（2024·上海·三模）已知双曲线 \(\Gamma\)：\(\frac{x^2}{a^2} - \frac{y^2}{b^2} = 1\ (a > 0, b > 0)\) 的左、右焦点分别为 \(F_1\)、\(F_2\)。

(1) 若 \(\Gamma\) 的长轴长为 2，焦距为 4，求 \(\Gamma\) 的渐近线方程；

(2) 若 \(b = 4\)，双曲线 \(\Gamma\) 左支上任意点 \(T\) 均满足 \(|TF_1| \ge 2a\)，求 \(a\) 的最大值；

(3) 若双曲线 \(\Gamma\) 的左支上存在点 \(P\)、右支上存在点 \(Q\) 满足 \(|FP_1| = |PQ| = |QF_2|\)，求 \(\Gamma\) 的离心率 \(e\) 的取值范围。
【解答】
【答案】(1) \(y = \pm \sqrt{3}x\)；

(2) \(\sqrt{2}\)；

(3) \((2, +\infty)\)。

【知识点】求双曲线的离心率或离心率的取值范围、双曲线的焦半径与焦点弦问题、求双曲线中的最值问题、根据\(a,b,c\)齐次关系式求渐近线方程。

【分析】(1) 根据给定条件，由 \(a,b,c\) 求出渐近线方程。

(2) 设出点 \(T\) 的坐标，利用两点间距离公式求出 \(|PF_1|\) 有最小值，再结合已知求解即得。

(3) 设 \(P(x_1,y_1), Q(x_2,y_2), x_1 \le -a, x_2 \ge a\)，结合已知可得 \(x_1 + x_2 = 0\)，再按 \(y_1 = y_2\) 和 \(y_1 = -y_2\) 分类建立不等式求出 \(e\) 的范围。

【详解】(1) 令双曲线的半焦距为 \(c\)，依题意，\(a = 1, c = 2\)，由 \(c^2 = a^2 + b^2\)，得 \(b = \sqrt{3}\)，则 \(\frac{b}{a} = \sqrt{3}\)，

所以双曲线 \(\Gamma\) 的渐近线方程为 \(y = \pm \sqrt{3}x\)。

(2) 设点 \(T\) 的坐标为 \((x,y), x \le -a\)，\(F_1(-c,0)\)，则 \(y^2 = \frac{b^2}{a^2}(x^2 - a^2)\)，

于是 \(|TF_1| = \sqrt{(x + c)^2 + y^2} = \sqrt{(x + c)^2 + \frac{b^2}{a^2}(x^2 - a^2)} = \sqrt{\frac{c^2}{a^2}x^2 + 2cx + a^2} = -\frac{c}{a}x - a\)，

当 \(x = -a\) 时，\(|TF_1|_{\min} = c - a\)，因此 \(c - a \ge 2a\)，即 \(c^2 \ge 9a^2\)，则 \(a^2 + b^2 \ge 9a^2\)，又 \(b = 4\)，解得 \(a \le \sqrt{2}\)，

因此 \(a\) 的最大值为 \(\sqrt{2}\)。

(3) 设点 \(P(x_1,y_1), Q(x_2,y_2), x_1 \le -a, x_2 \ge a\)，\(F_1(-c,0), F_2(c,0)\)，

由 \(|F_1P| = |QF_2|\)，得 \((x_1 + c)^2 + y_1^2 = (x_2 + c)^2 + y_2^2\)，整理得：\((x_1 + x_2)\left[\frac{c^2}{a^2}(x_1 - x_2) + 2c\right] = 0\)，

由 \(x_1 - x_2 \le -2a\)，得 \(\frac{c^2}{a^2}(x_1 - x_2) + 2c < 0\)，因此 \(x_1 + x_2 = 0\)，

当 \(y_1 = y_2\) 时，由 \(|F_1P| = |PQ|\)，得 \((x_1 + c)^2 + y_1^2 = 4x_1^2\)，

整理得：\((4 - \frac{c^2}{a^2})x_1^2 - 2cx_1 - a^2 = 0\)，解得 \(x_1 = \frac{a}{ 2-e}\) 或 \(x_1 = -\frac{a}{2 + e}\)（舍），

由 \(\frac{a}{2 - e} \le -a\)，解得 \(2 < e \le 3\)；

当 \(y_1 = -y_2\) 时，由 \(|F_1P| = |PQ|\)，得 \((x_1 + c)^2 + y_1^2 = 4x_1^2 + 4y_1^2\)，

整理得：\(\frac{3c^2}{a^2}x_1^2 - 2cx_1 + 3a^2 - 4c^2 = 0\)，在 \(x_1 \le -a\) 有解，

故 \(3c^2 + 2ac + 3a^2 - 4c^2 \le 0\)，即 \(e^2 - 2e - 3 \ge 0\)，解得：\(e \ge 3\) 或 \(e \le -1\)（舍），
综上，曲线 \(\Gamma\) 的离心率 \(e\) 的取值范围是 \((2, +\infty)\)。

【点睛】方法点睛：双曲线的离心率是双曲线最重要的几何性质，求双曲线的离心率（或离心率的取值范围），常见有两种方法：

\textcircled{1}求出 \(a\)，\(c\)，代入公式 \(e = \frac{c}{a}\)；

\textcircled{2} 只需要根据一个条件得到关于 \(a\)，\(b\)，\(c\) 的齐次式，结合 \(b^2 = c^2 - a^2\) 转化为 \(a\)，\(c\) 的齐次式，然后等式（不等式）两边分别除以 \(a\) 或 \(a^2\) 转化为关于 \(e\) 的方程（不等式），解方程（不等式）即可得 \(e\)（\(e\) 的取值范围）。

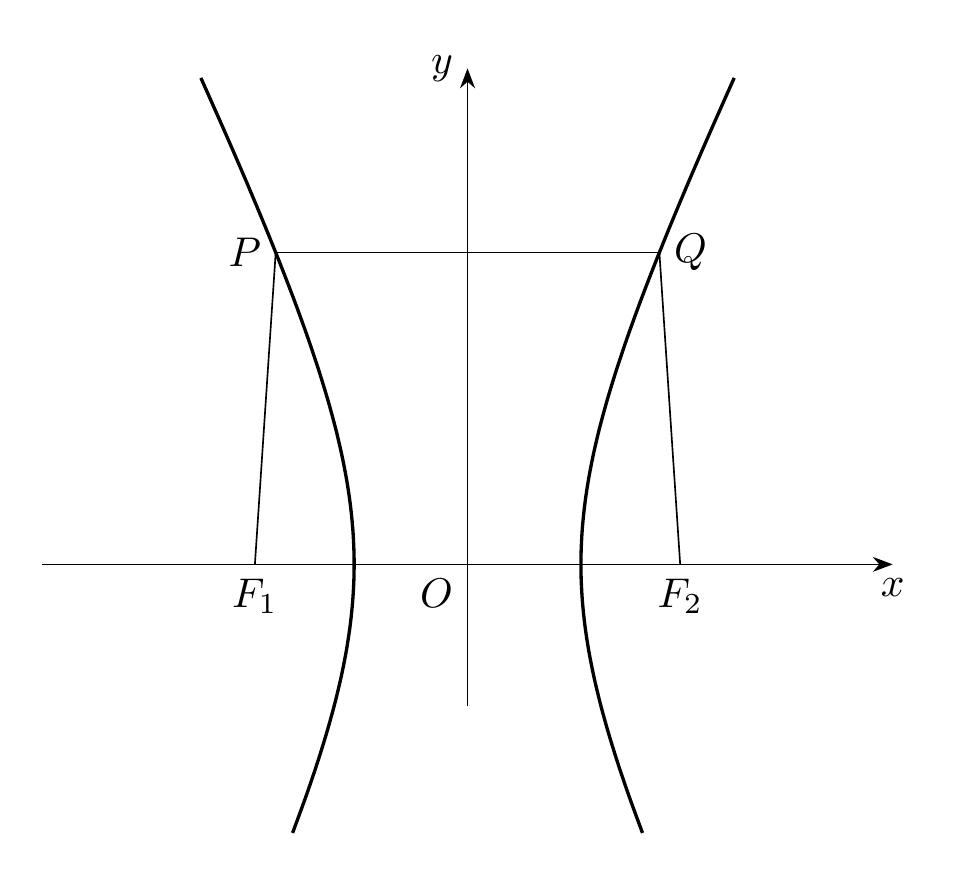
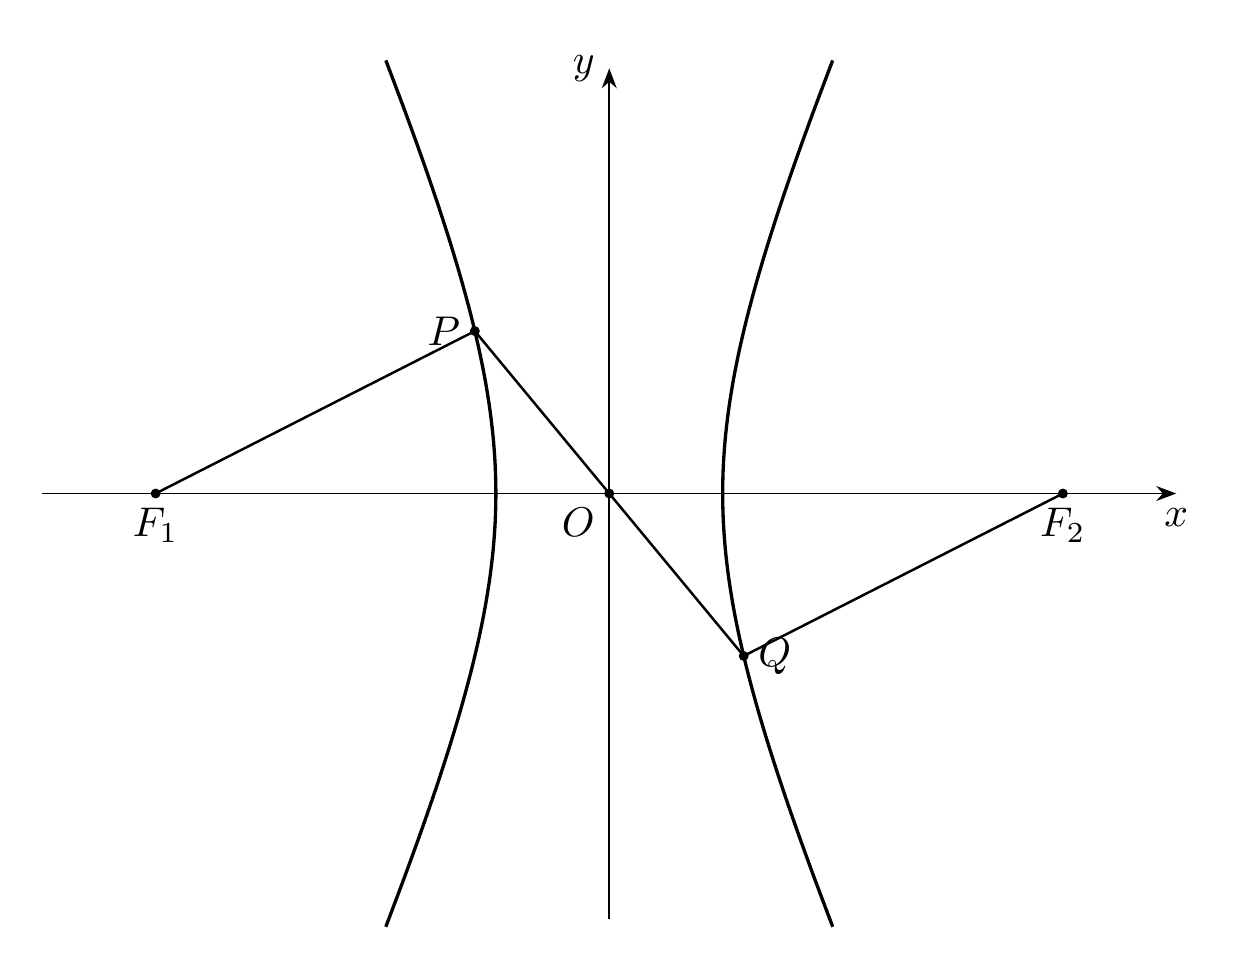